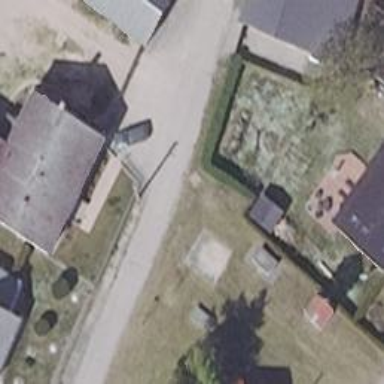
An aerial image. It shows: Driveway.